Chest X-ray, PA view. Patient: 27 years old, sex F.
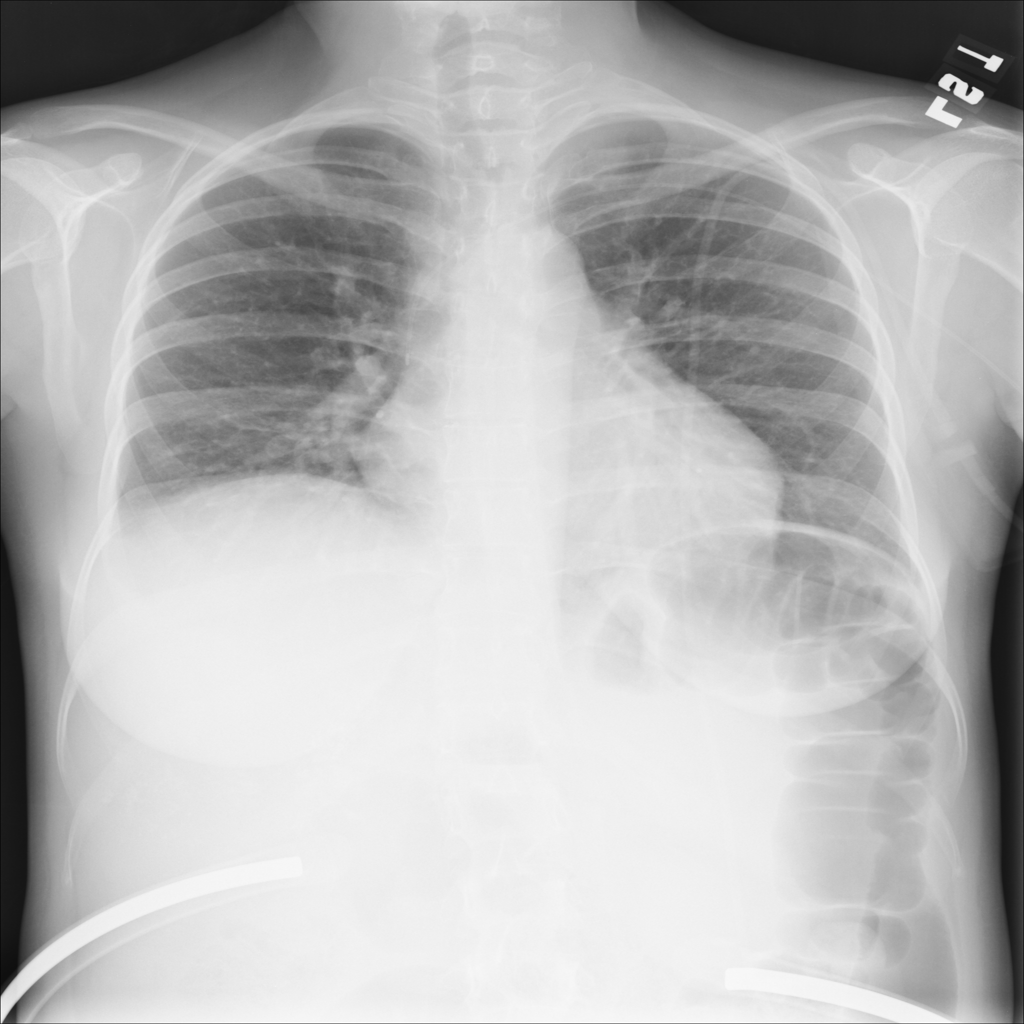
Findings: Atelectasis